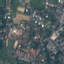
Land use / land cover: Residential